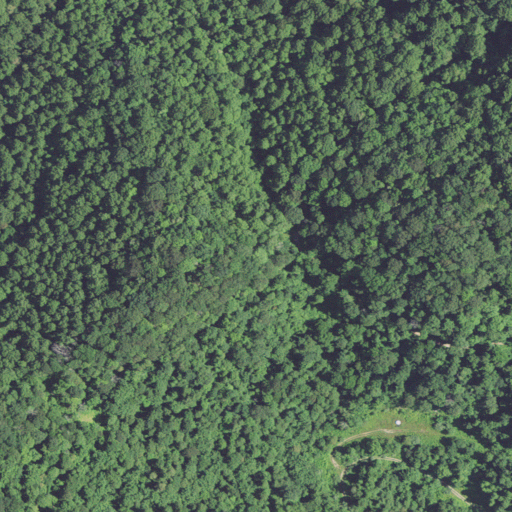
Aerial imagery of gap in West Virginia named Lower Gap containing deciduous forest and mixed forest